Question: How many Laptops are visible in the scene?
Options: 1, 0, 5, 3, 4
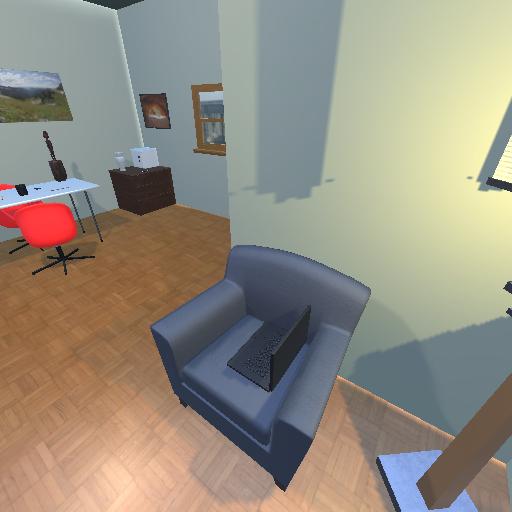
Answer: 1